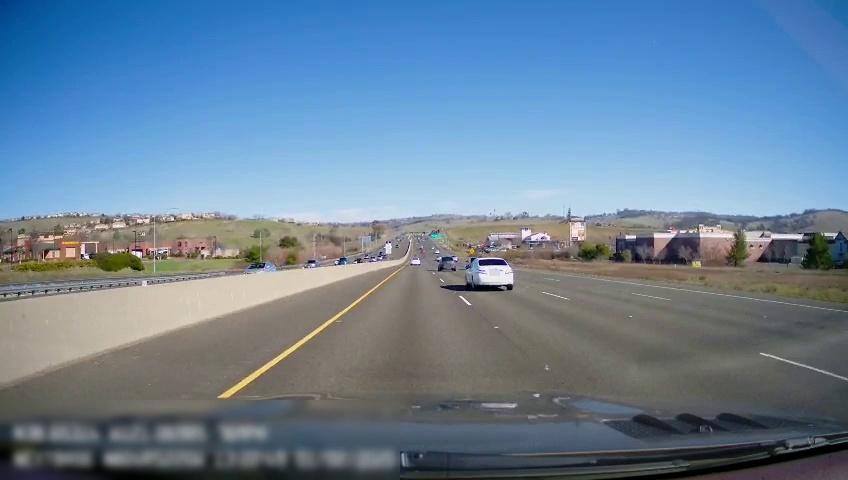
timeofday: Day
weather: Sunny
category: Drivable Space
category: Drivable Space
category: Vehicles | Car
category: Vehicles | Car
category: Vehicles | SUV
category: Vehicles | Car
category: Vehicles | Car
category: Vehicles | Car
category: Vehicles | SUV
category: Lanes | Current Lane
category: Lanes | Current Lane
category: Lanes | Alternate Lane
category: Lanes | Alternate Lane
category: Lanes | Alternate Lane